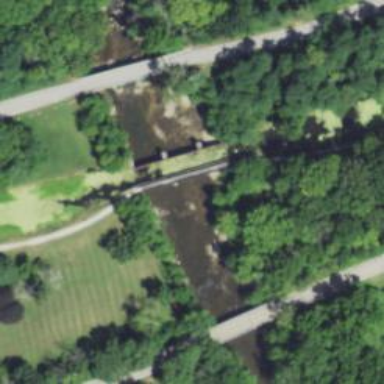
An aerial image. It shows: Aqueduct bridge over canal.